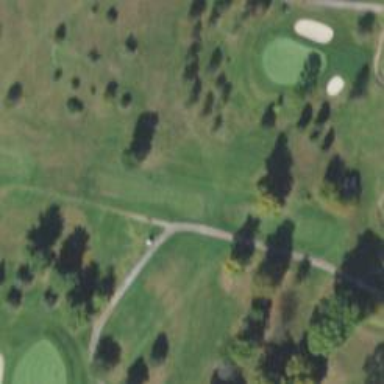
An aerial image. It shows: Golf hole.